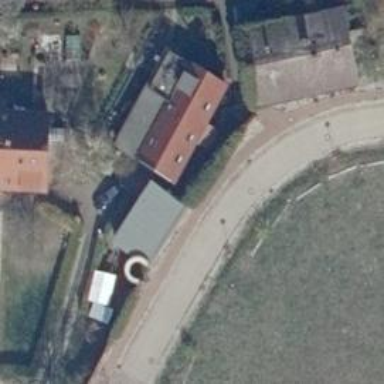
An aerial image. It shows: Detached building.